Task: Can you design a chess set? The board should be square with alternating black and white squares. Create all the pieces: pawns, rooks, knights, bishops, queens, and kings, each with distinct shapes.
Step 4999:
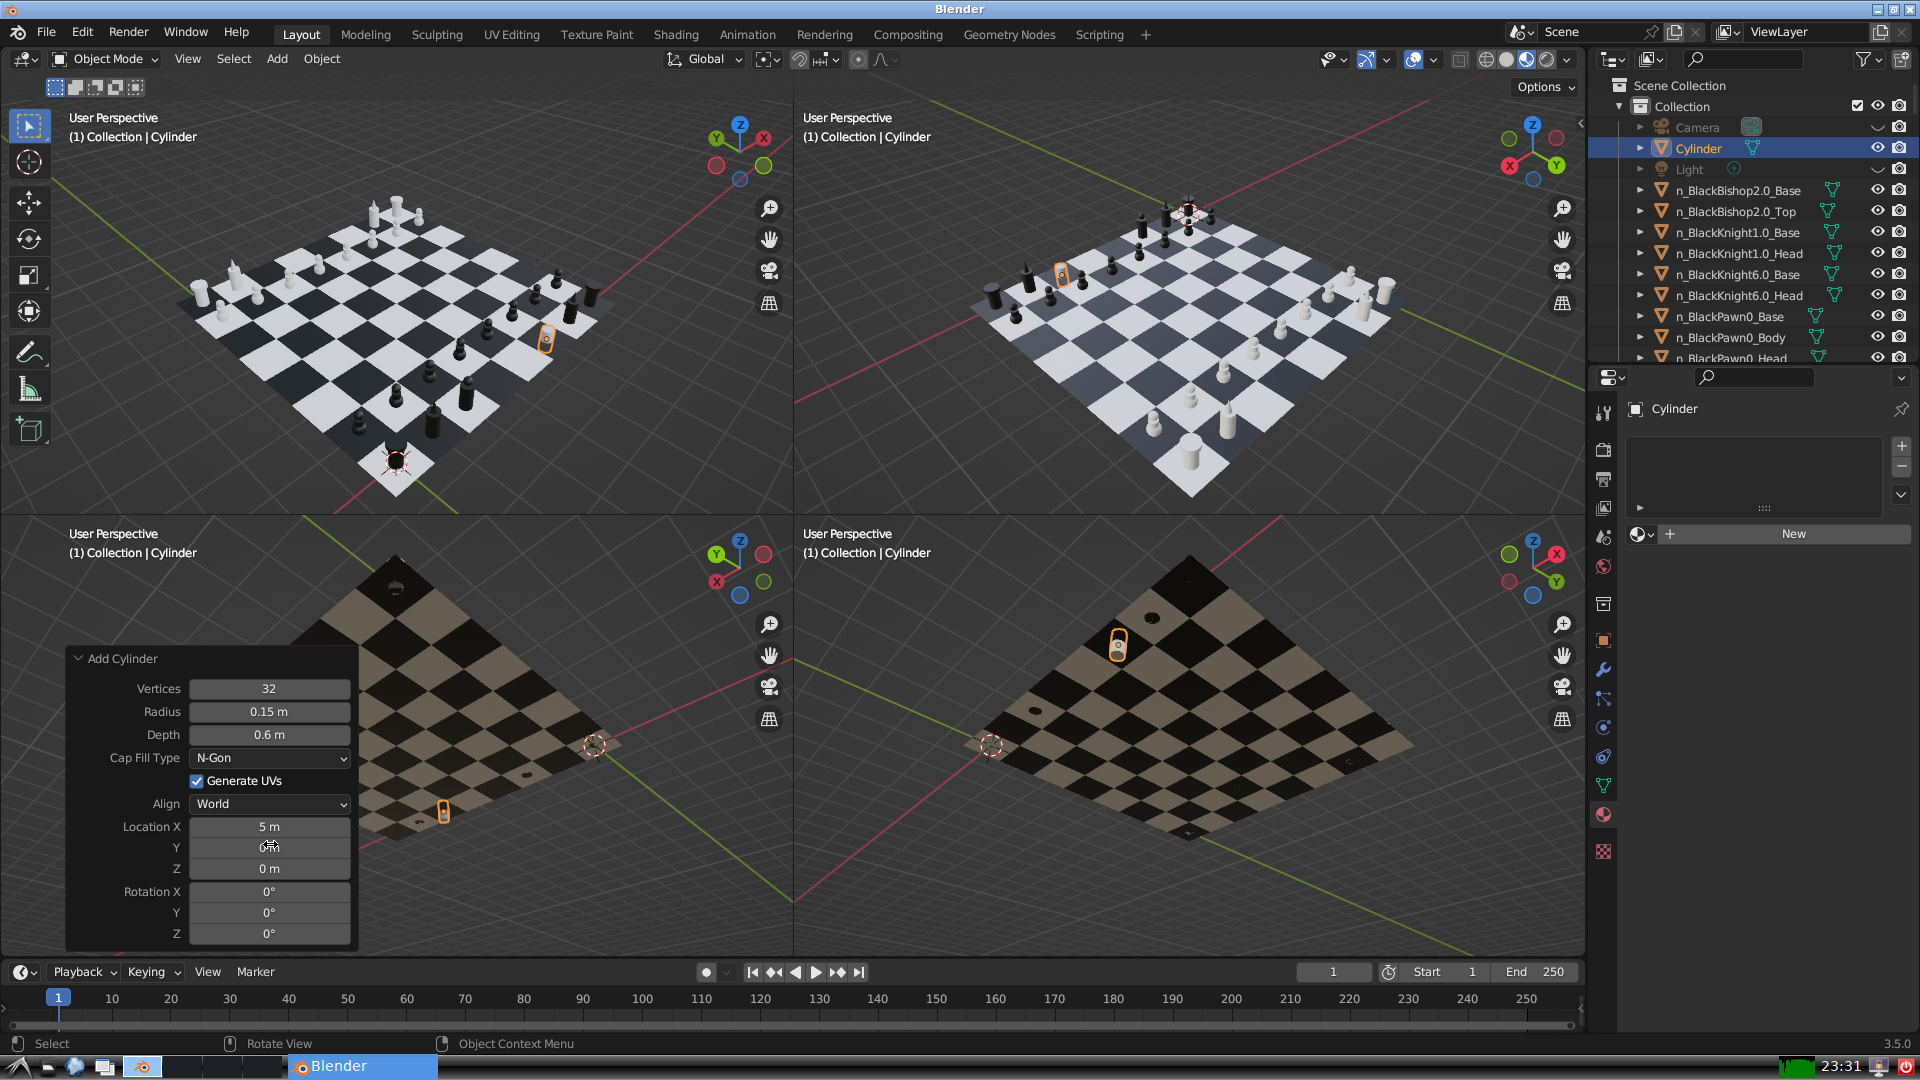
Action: click: no